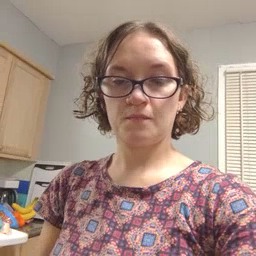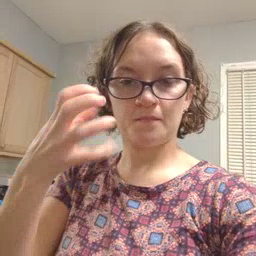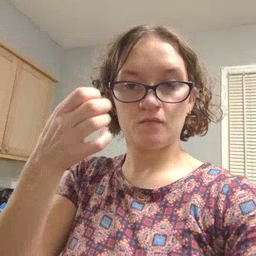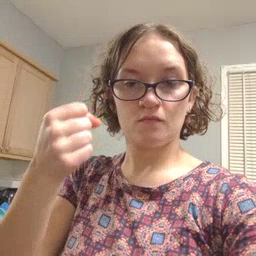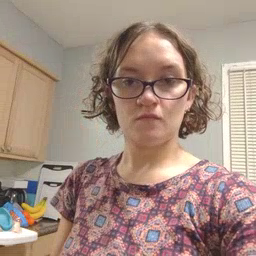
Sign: milk